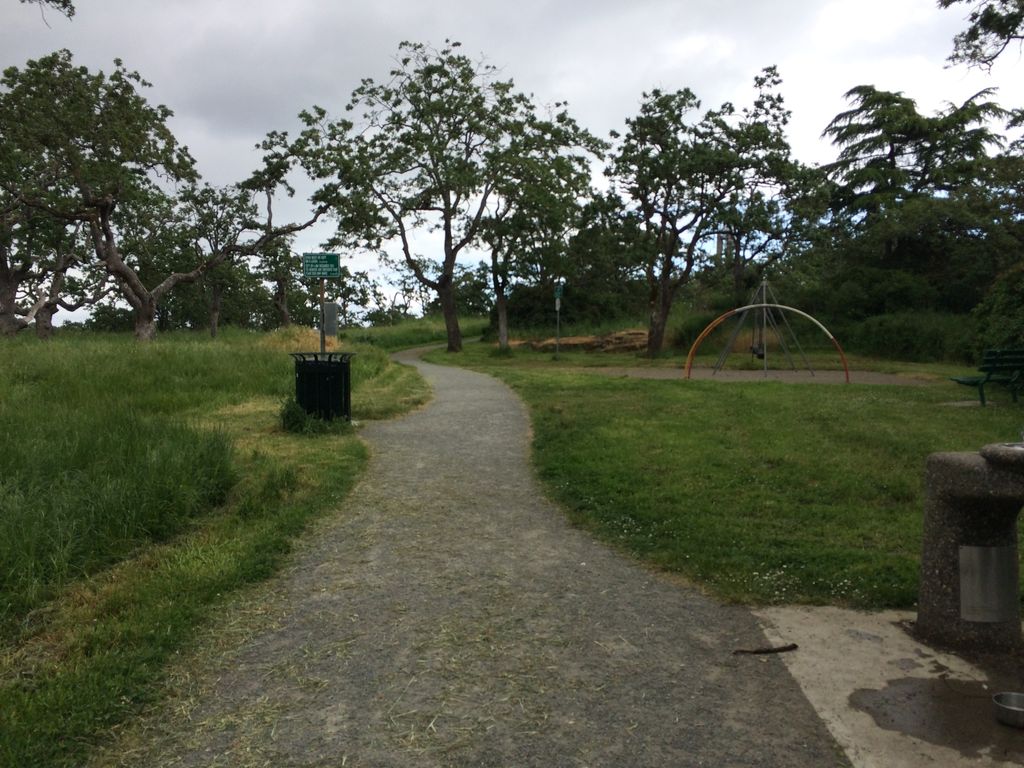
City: victoria